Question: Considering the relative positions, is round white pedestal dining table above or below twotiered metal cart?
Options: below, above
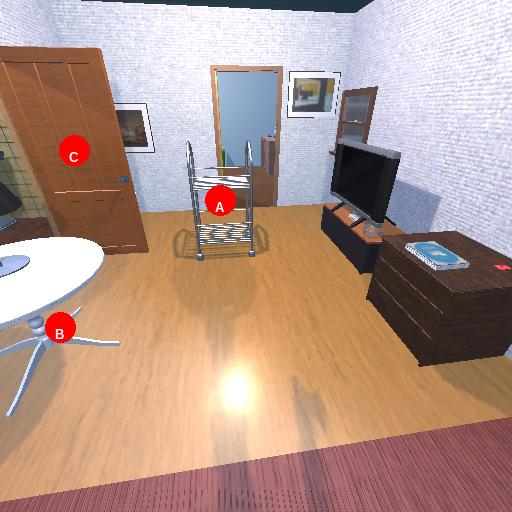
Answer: below